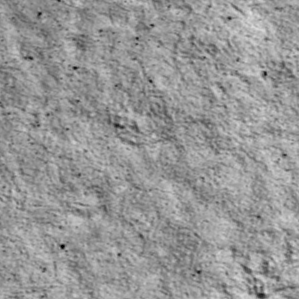
Label: non_frost